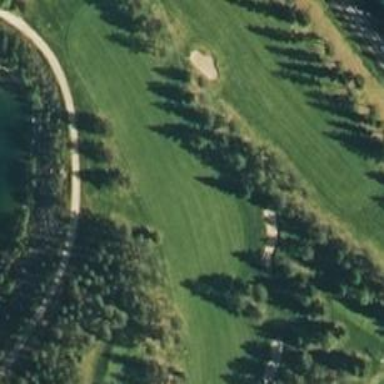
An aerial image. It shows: View of golf hole.